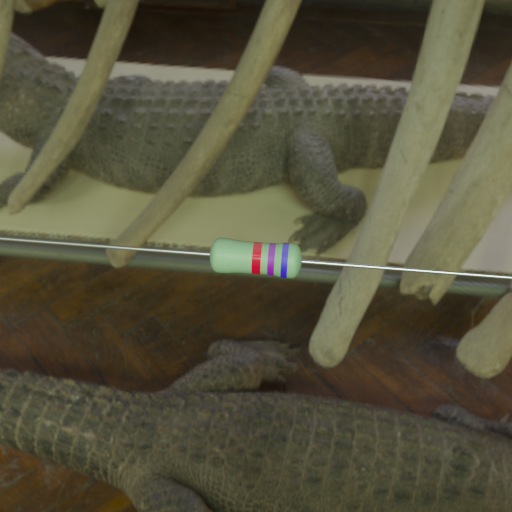
Resistor colour bands (in order): red, violet, blue